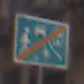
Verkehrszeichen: EndeVerkehrsberuhigterBereich
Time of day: MorningAfternoon
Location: Outdoor (Urban)
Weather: Clear
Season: NotSpecified
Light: Natural